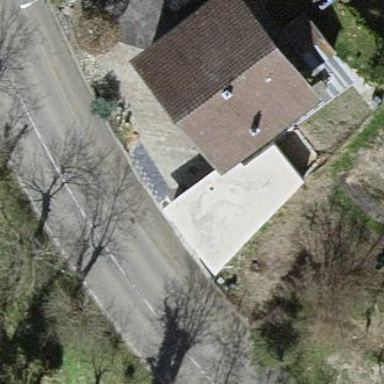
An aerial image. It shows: Detached building.